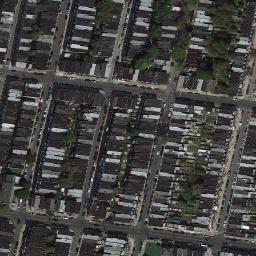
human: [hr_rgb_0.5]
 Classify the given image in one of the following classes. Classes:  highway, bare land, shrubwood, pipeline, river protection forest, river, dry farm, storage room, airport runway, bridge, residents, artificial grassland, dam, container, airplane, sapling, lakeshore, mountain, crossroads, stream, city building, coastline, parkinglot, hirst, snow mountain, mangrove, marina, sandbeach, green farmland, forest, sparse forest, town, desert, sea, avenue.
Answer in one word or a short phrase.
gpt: town